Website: ulta-beauty
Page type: delivery-shipping
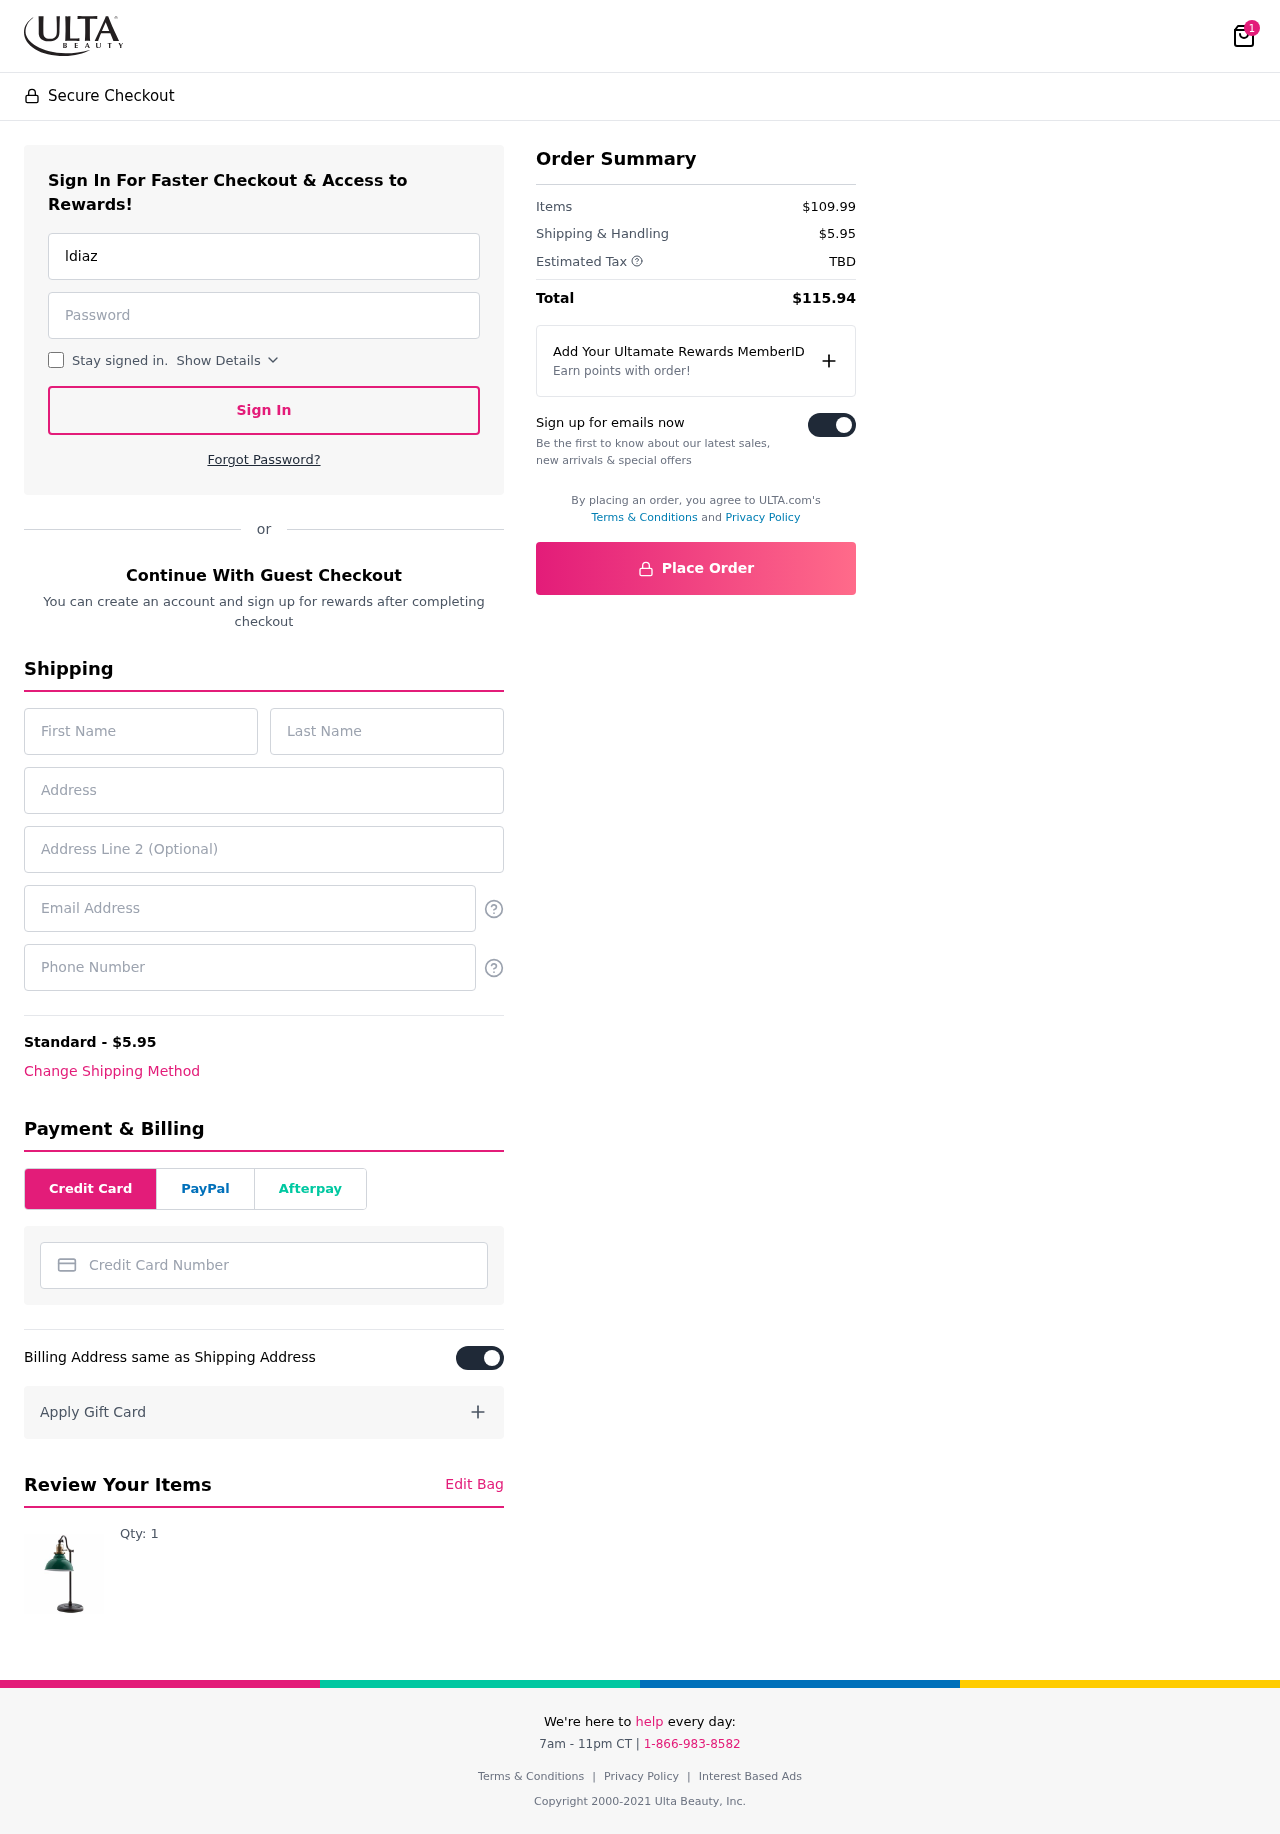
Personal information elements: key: PII_CARD_NUMBER
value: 6592 5163 8252 7907
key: PII_EMAIL
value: ldiaz@hotmail.com
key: PII_EMAIL2
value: ldiaz@hotmail.com
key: PII_FIRSTNAME
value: Luis
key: PII_LASTNAME
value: Diaz
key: PII_PHONE
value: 9304767131
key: PII_STREET
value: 27370 Baker Ports Apt. 905
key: PII_STREET2
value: Suite 580
Product elements: key: PRODUCT1_QUANTITY
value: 1
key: PRODUCT1
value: Qty: 1
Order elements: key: ORDER_NUM_ITEMS
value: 1
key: ORDER_SHIPPING_COST
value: $5.95
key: ORDER_SUBTOTAL
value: $109.99
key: ORDER_TAX
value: TBD
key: ORDER_TOTAL
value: $115.94